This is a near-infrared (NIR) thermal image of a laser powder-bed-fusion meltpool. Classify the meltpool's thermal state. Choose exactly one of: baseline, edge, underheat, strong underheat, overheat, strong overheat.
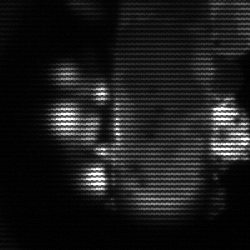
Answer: strong underheat